Question: First of all sorry for poor english, here i attached screen shot, i created dynamic buttons of first row, and buttons of seconds row are statically from xml, and i can create buttons successfully and now (1) i want when i click on any buttons of below row that time i want set text on first first button which is dynamically created, and in my code it is set on last button, (2) if first button has some text than text will set to second button, i am using below code.
'''
private Button Dynamic_Button;
layout = (LinearLayout) findViewById(R.id.linear_layout_tags);
for (int i = 1; i < 6; i++) {
LinearLayout.LayoutParams params = new LinearLayout.LayoutParams(
LinearLayout.LayoutParams.WRAP_CONTENT,
LinearLayout.LayoutParams.WRAP_CONTENT);
Dynamic_Button = new Button(this);
Dynamic_Button.setId(i);
final int id_ = Dynamic_Button.getId();
layout.addView(Dynamic_Button, params);
Dynamic_Button = ((Button) findViewById(id_));
Dynamic_Button.setOnClickListener(new View.OnClickListener() {
public void onClick(View view) {
Toast.makeText(view.getContext(),
"Button clicked index = " + id_, Toast.LENGTH_SHORT)
.show();
}
});
}
'''
// and below code for set text on dynamic button
'''
Dynamic_Button.setText(str);
'''

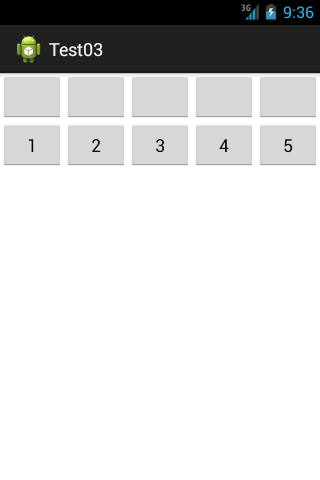
Answer: Check this code - tried and tested
'''
public class MainActivity extends Activity {
private Button dynamic_Button;
private LinearLayout layout = null;
private Button add = null;
@Override
public void onCreate(Bundle savedInstanceState) {
super.onCreate(savedInstanceState);
setContentView(R.layout.activity_main);
layout = (LinearLayout) findViewById(R.id.linear_layout_tags);
add = (Button) findViewById(R.id.Add);
for (int i = 1; i < 6; i++) {
LinearLayout.LayoutParams params = new LinearLayout.LayoutParams(
LinearLayout.LayoutParams.WRAP_CONTENT,
LinearLayout.LayoutParams.WRAP_CONTENT);
dynamic_Button = new Button(this);
dynamic_Button.setId(i);
final int id_ = dynamic_Button.getId();
layout.addView(dynamic_Button, params);
dynamic_Button = ((Button) findViewById(id_));
dynamic_Button.setOnClickListener(new View.OnClickListener() {
public void onClick(View view) {
Toast.makeText(view.getContext(),
"Button clicked index = " + id_, Toast.LENGTH_SHORT)
.show();
}
});
}
add.setOnClickListener(new OnClickListener() {
@Override
public void onClick(View v)
{
for (int i = 1; i < 6; i++)
{
if(((Button)findViewById(i)).getText().toString().trim().length()<=0)
{
((Button)findViewById(i)).setText(""+i);
break;
}
}
}
});
}
}
'''
XML
'''
<RelativeLayout xmlns:android="http://schemas.android.com/apk/res/android"
xmlns:tools="http://schemas.android.com/tools"
android:id="@+id/rel_parent"
android:layout_width="match_parent"
android:layout_height="match_parent"
tools:context=".MainActivity" >
<LinearLayout
android:id="@+id/linear_layout_tags"
android:layout_width="match_parent"
android:layout_height="wrap_content"
android:orientation="horizontal" >
</LinearLayout>
<LinearLayout
android:id="@+id/linear_static_layout"
android:layout_width="wrap_content"
android:layout_height="wrap_content"
android:layout_below="@+id/linear_layout_tags" >
<Button
android:id="@+id/Add"
android:layout_width="wrap_content"
android:layout_height="wrap_content"
android:text="Add" />
</LinearLayout>
</RelativeLayout>
'''